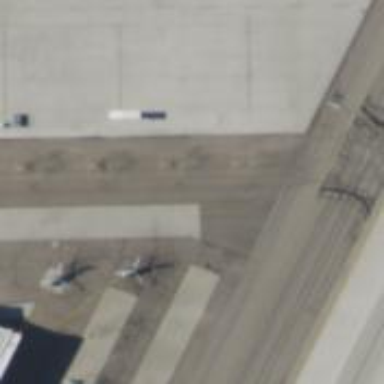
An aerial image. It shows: Image showing helipad at airport.